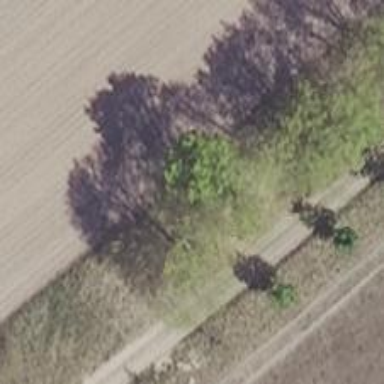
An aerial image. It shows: Row of trees in natural setting.